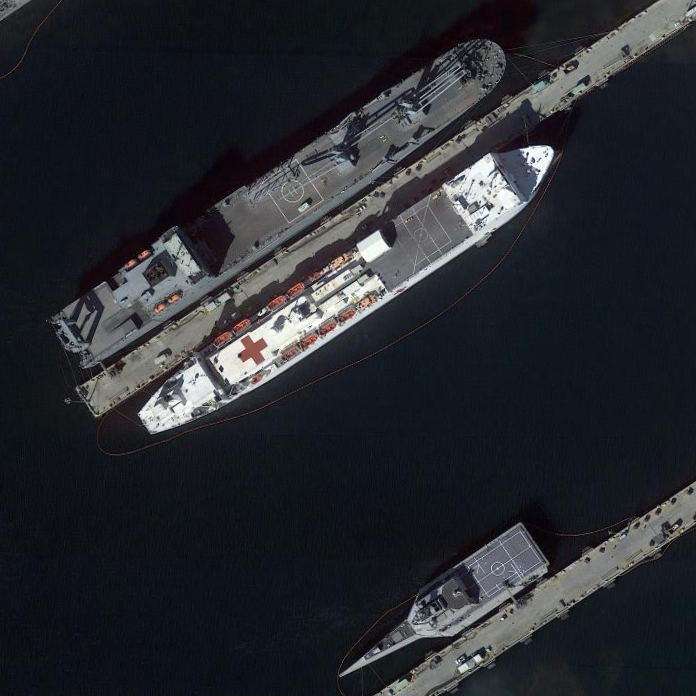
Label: civil